A spectrogram of one vibration snapshot from a rotating bearing is shown (time on one axis, frequency on the other). Based on the visible evidence, which condition applies: normal, inner_race, outer_race, ball?
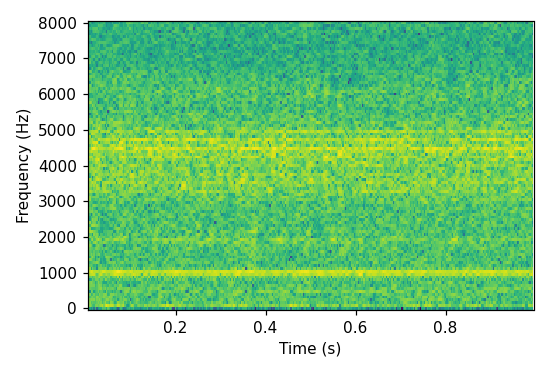
Answer: outer_race